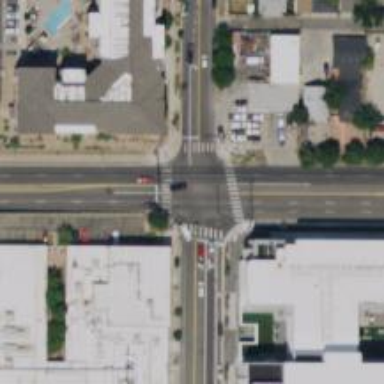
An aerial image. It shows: Marked crossing on the road.